Field crop: maize
Growth stage: 2
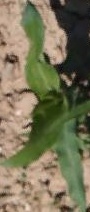
Species: maize